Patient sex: M
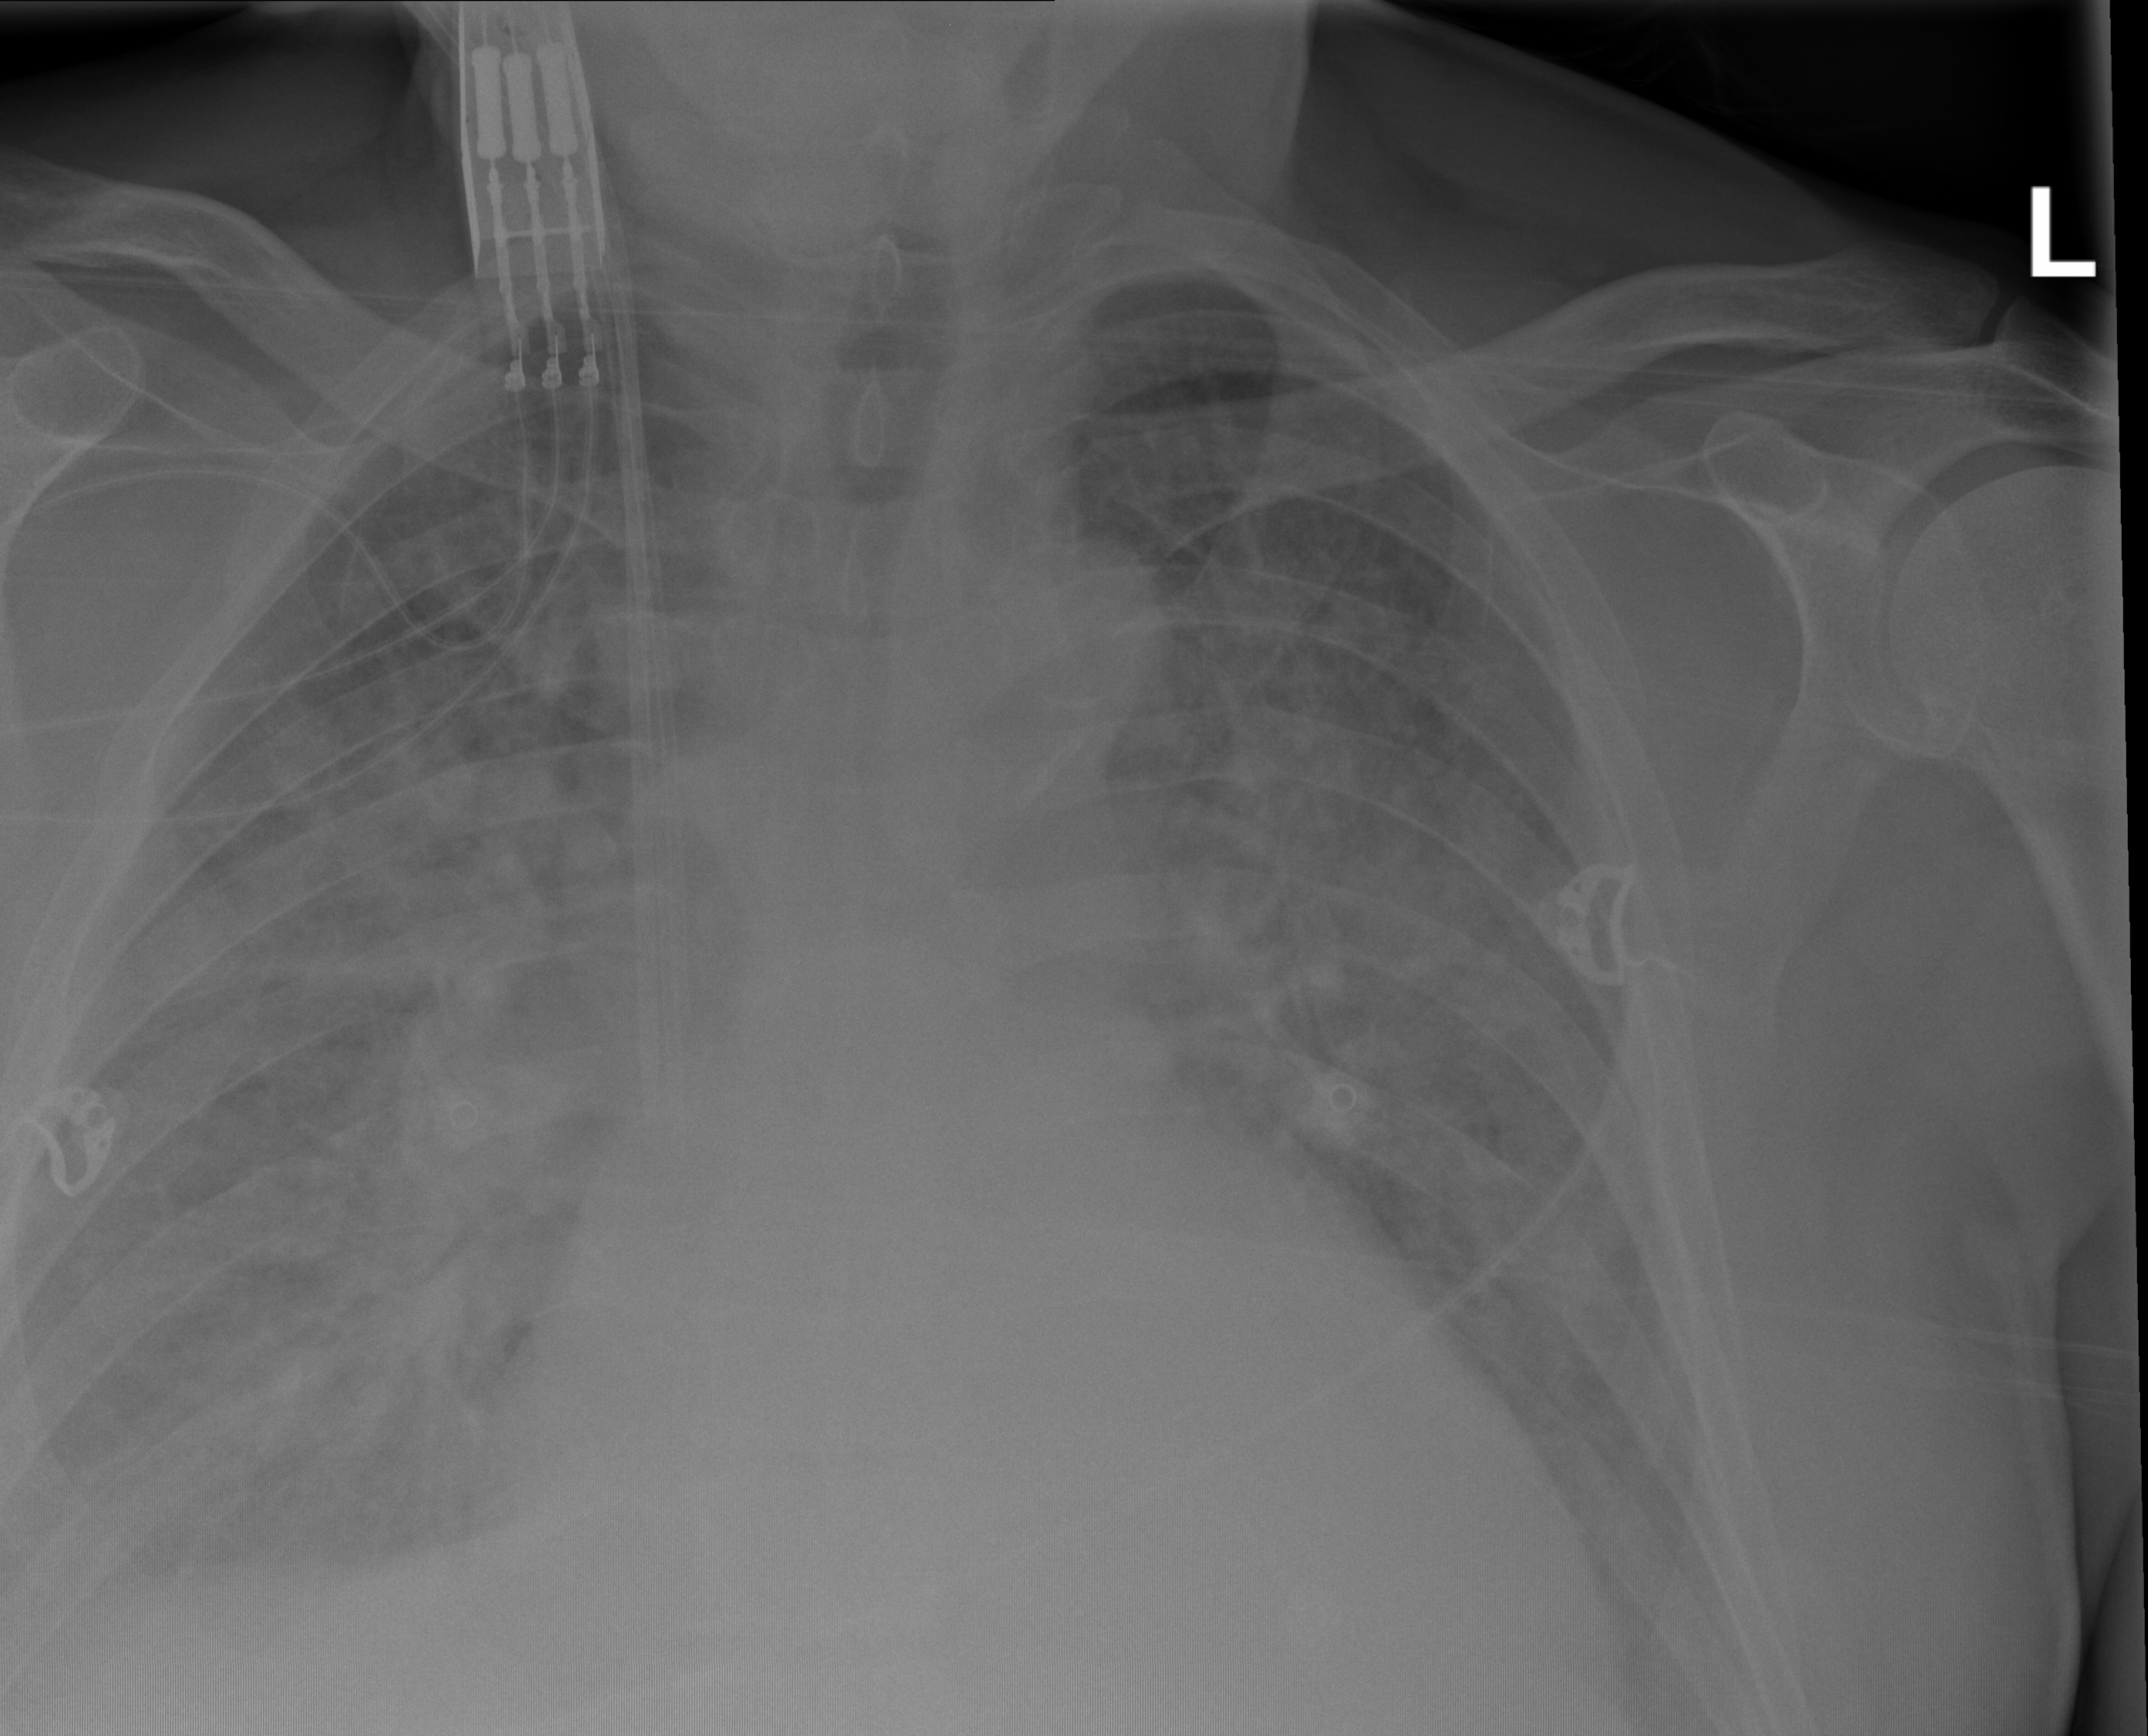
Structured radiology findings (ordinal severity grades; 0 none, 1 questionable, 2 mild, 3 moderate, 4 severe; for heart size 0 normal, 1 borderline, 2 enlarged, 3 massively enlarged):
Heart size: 2
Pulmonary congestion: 4
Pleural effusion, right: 3
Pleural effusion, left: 3
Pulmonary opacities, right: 1
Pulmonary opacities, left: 1
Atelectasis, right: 2
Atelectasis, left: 2